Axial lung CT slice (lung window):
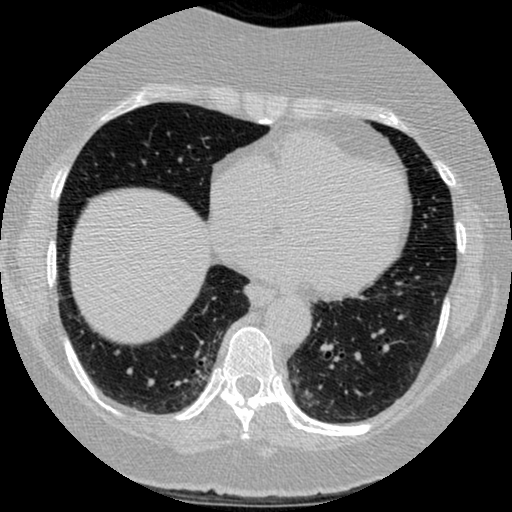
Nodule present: no